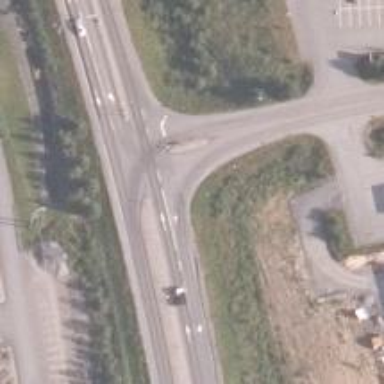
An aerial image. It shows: Asphalt road classified as primary highway.